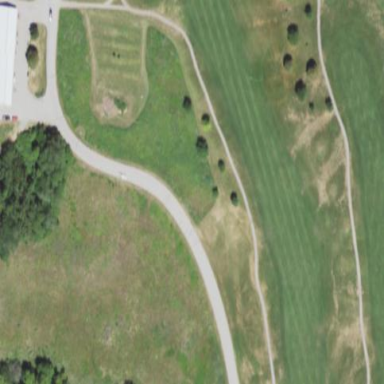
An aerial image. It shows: Golf fairway surrounded by grass.